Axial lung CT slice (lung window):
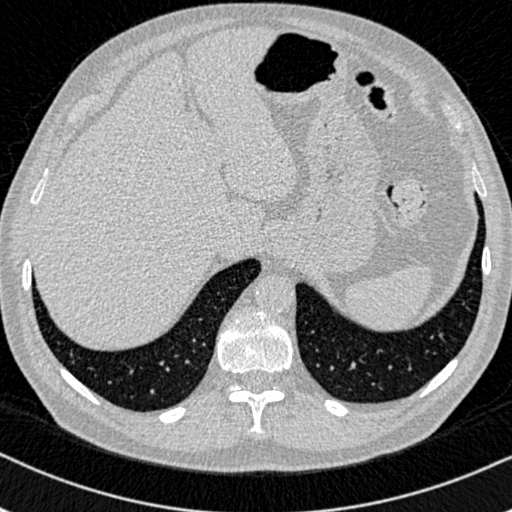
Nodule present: no